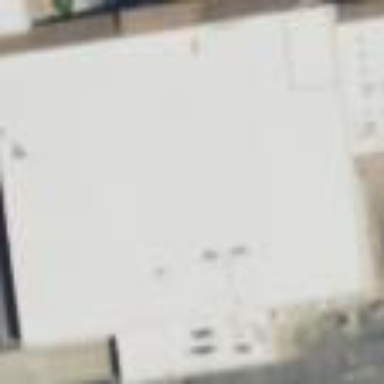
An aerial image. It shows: Supermarket building.